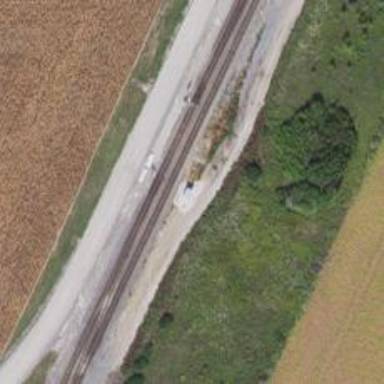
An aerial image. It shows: Railroad crossover.